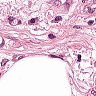
Metastatic tissue present: yes